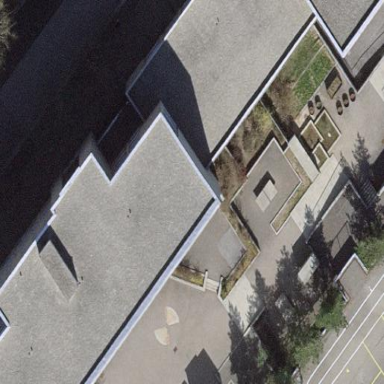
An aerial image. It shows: School building.